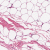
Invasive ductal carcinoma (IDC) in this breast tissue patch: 0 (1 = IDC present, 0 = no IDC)